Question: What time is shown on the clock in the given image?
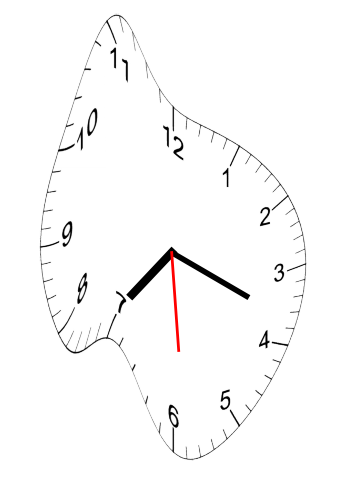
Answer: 07:18:29